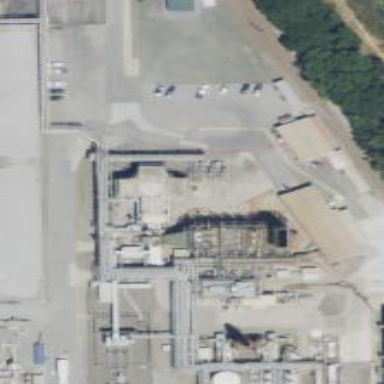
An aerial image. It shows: Gas turbine generator.